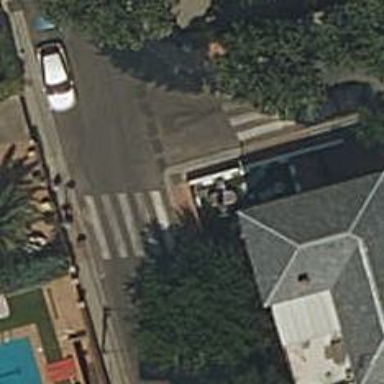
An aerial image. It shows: Marked crossing with visible markings.